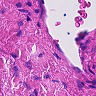
Metastatic tissue present: no